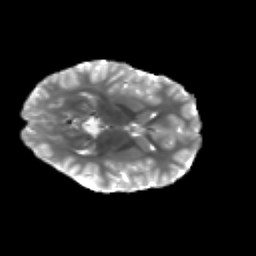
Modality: T2w
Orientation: axial
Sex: female
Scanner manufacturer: siemens
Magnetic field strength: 3 T
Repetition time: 5 s
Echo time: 0.071 s